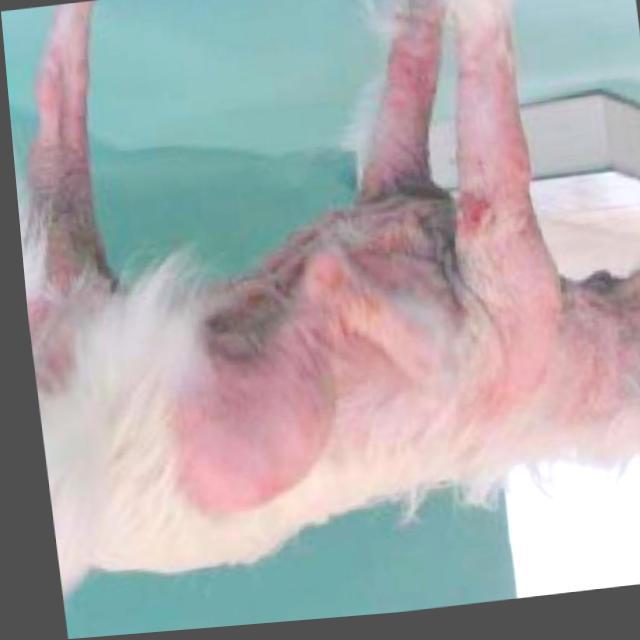
Canine hypersensitivity reaction — allergic skin response with urticaria, erythema, pruritus, and angioedema. May be food, environmental, or flea allergy related.